Question: My Google Dev Tools has recently (after an apparent upgrade to v.32.0.1700.76) started [annoyingly] stopping script execution as if a breakpoint is set (see screenshot below). Furthermore it is ignoring the "Deactivate Breakpoints" since with this option enabled script execution still stops at these phantom breakpoints. I have no breakpoints set in any of the Dev Tools options - i.e., DOM breakpoints, XHR breakpoings, Event Listener breakpoints. If I close the Dev Tools everything functions as normal. Is anyone else experiencing this behaviour, and more importantly, know how to resolve it?

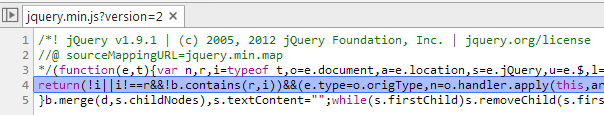
Answer: The Chrome Dev Tools have not only the possibility to set break points in the code, or by certain events, but also for exception.
The symbol indicates if the dev tools breaks on all exceptions, only on uncaught or does not break at exceptions.
jQuery normally catches most of the exceptions, either to do feature detects, or just to detect another failure. So if the symbol is activated then the dev tool will stop there.
For development I would recommend to either place the source-map file and original source with the minified version or to use the not minified version, so that you will see where exactly the dev tool stop. Most of the time this will make it way easier to detect the problem yourself, and saves you time.